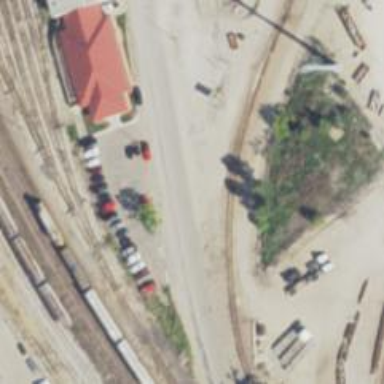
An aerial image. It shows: Abandoned railway siding.